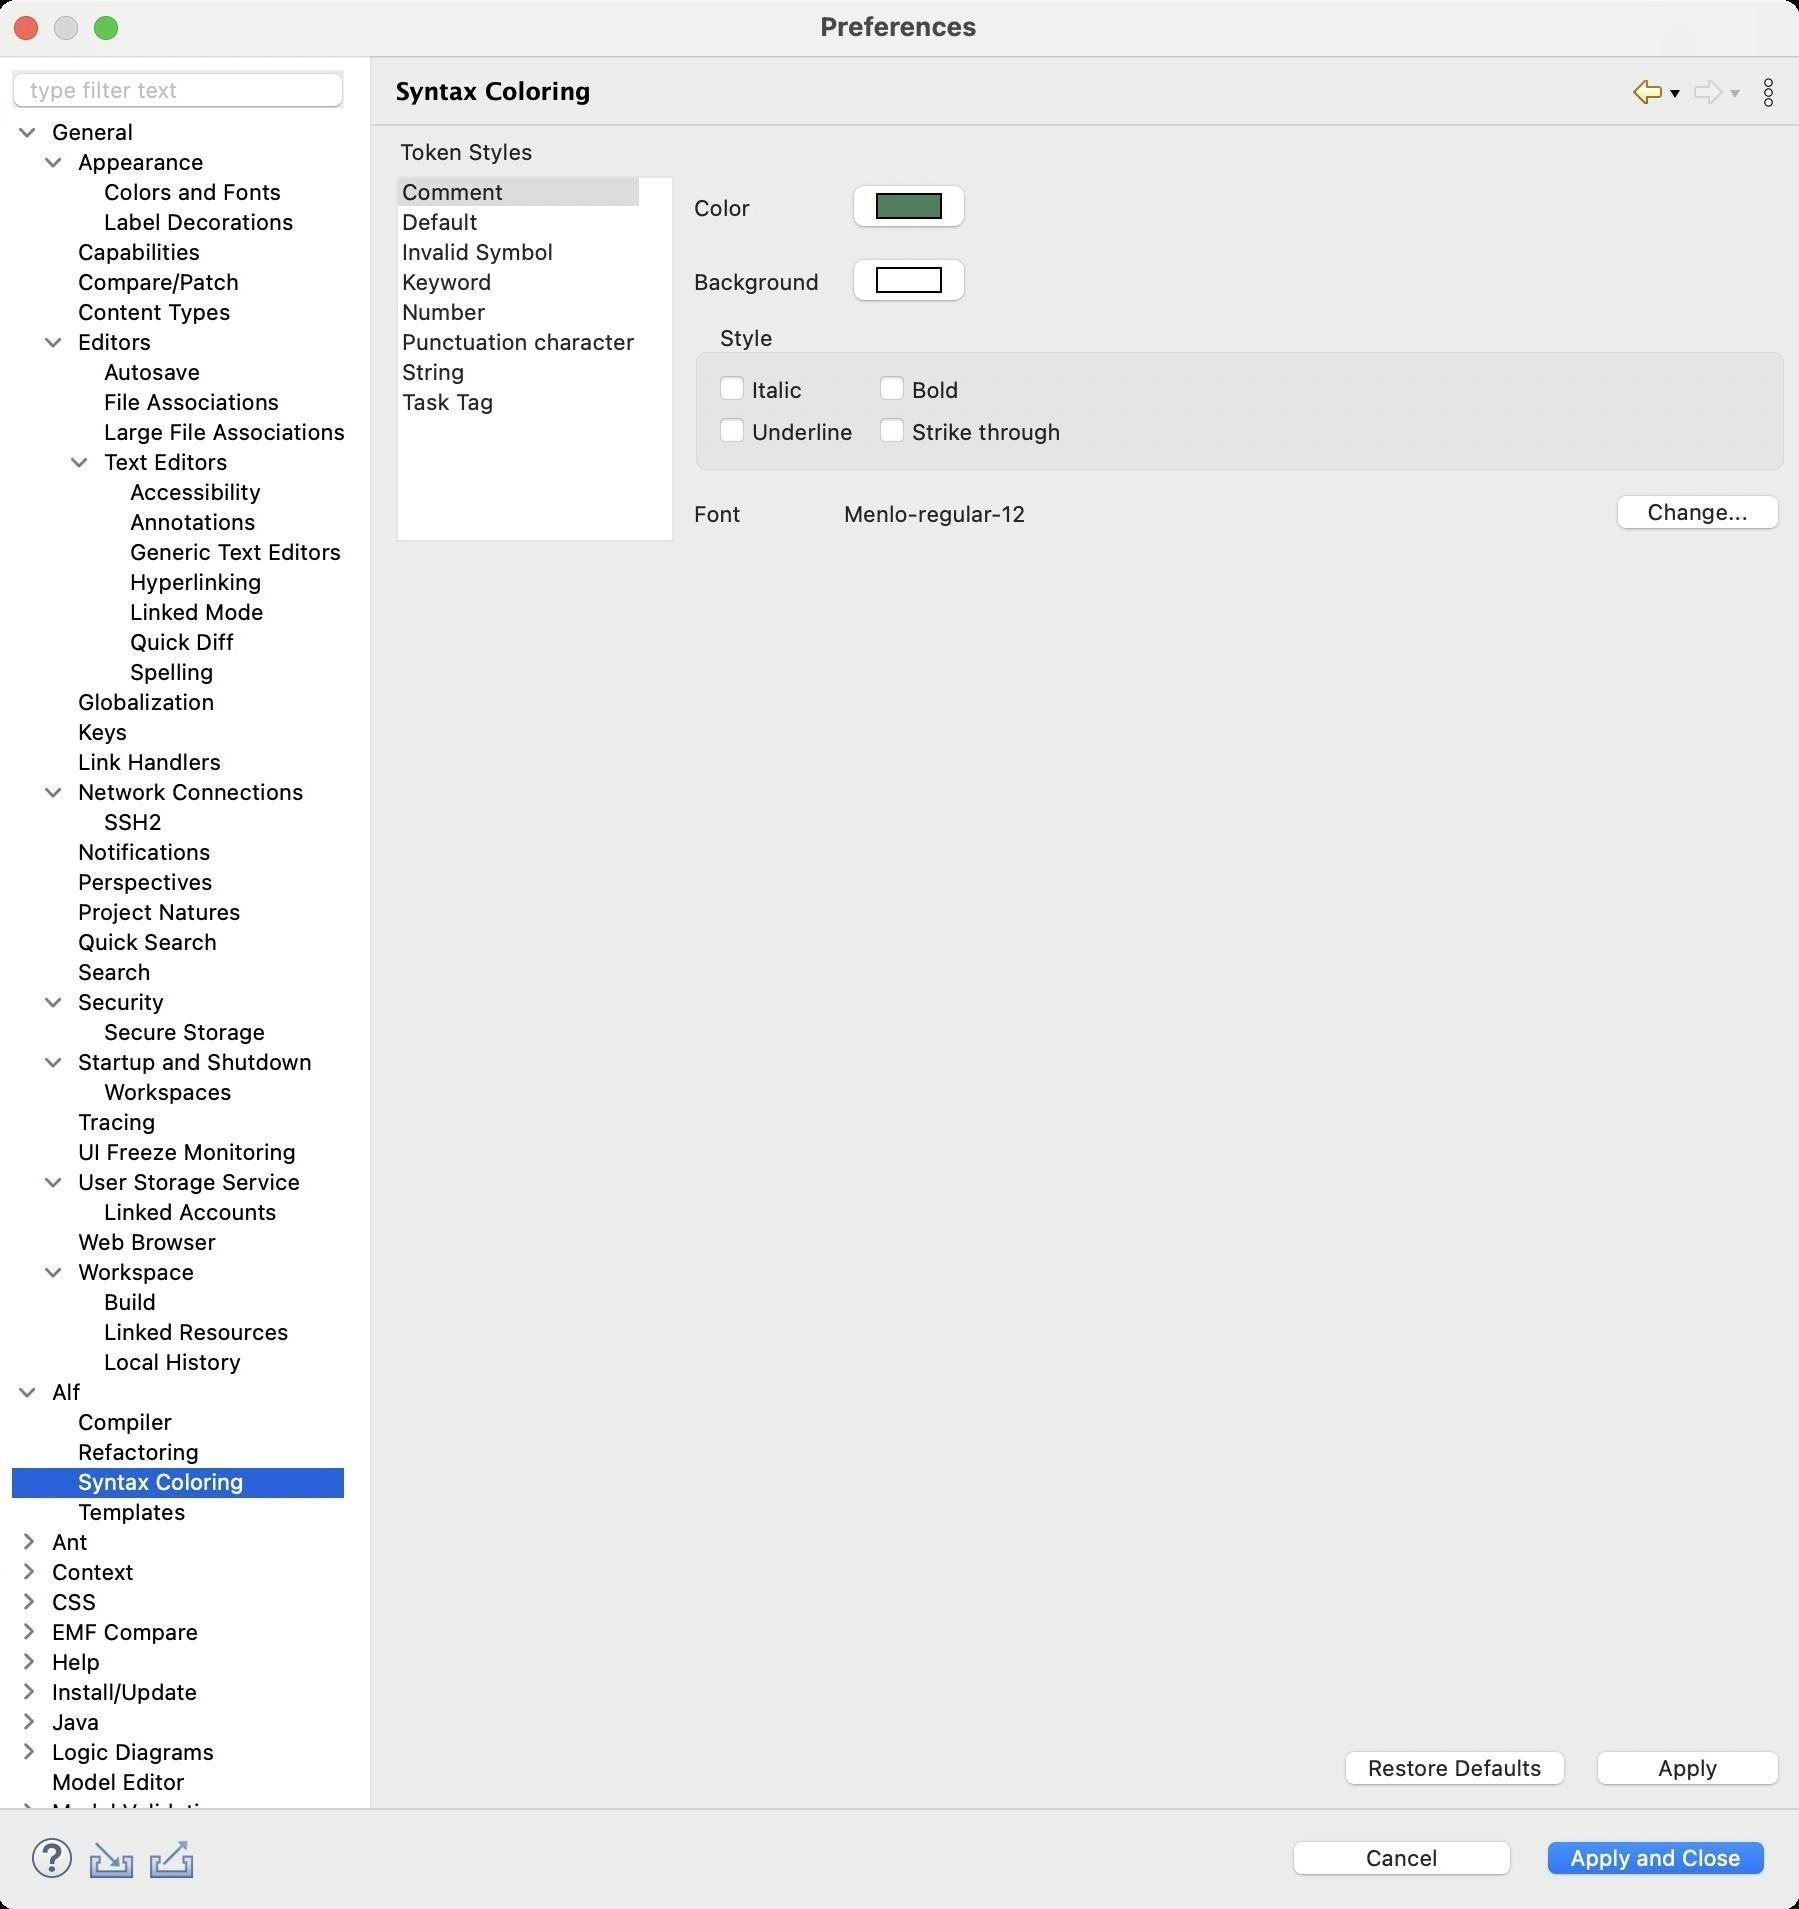
Accessibility tree:
{"name": "Preferences", "role": "AXWindow", "description": null, "role_description": "standard window", "value": null, "position": "480.00;95.00", "size": "901;955", "children": [{"name": "Apply_and_Close", "role": "AXButton", "description": null, "role_description": "button", "value": null, "position": "769.00;917.00", "size": "120;27", "children": []}, {"name": "Cancel", "role": "AXButton", "description": null, "role_description": "button", "value": null, "position": "642.00;917.00", "size": "120;27", "children": []}, {"name": null, "role": "AXToolbar", "description": null, "role_description": "toolbar", "value": null, "position": "12.00;915.00", "size": "90;30", "children": [{"name": "Help", "role": "AXCheckBox", "description": null, "role_description": "checkbox", "value": 0, "position": "12.00;915.00", "size": "30;30", "children": []}, {"name": "Import", "role": "AXButton", "description": null, "role_description": "button", "value": null, "position": "42.00;915.00", "size": "30;30", "children": []}, {"name": "Export", "role": "AXButton", "description": null, "role_description": "button", "value": null, "position": "72.00;915.00", "size": "30;30", "children": []}]}, {"name": null, "role": "AXScrollArea", "description": null, "role_description": "scroll area", "value": null, "position": "199.00;69.00", "size": "697;830", "children": [{"name": "Apply", "role": "AXButton", "description": null, "role_description": "button", "value": null, "position": "794.00;872.00", "size": "102;27", "children": []}, {"name": "Restore_Defaults", "role": "AXButton", "description": null, "role_description": "button", "value": null, "position": "668.00;872.00", "size": "121;27", "children": []}, {"name": "Change...", "role": "AXButton", "description": null, "role_description": "button", "value": null, "position": "804.00;244.00", "size": "92;27", "children": []}, {"name": null, "role": "AXStaticText", "description": null, "role_description": "text", "value": "Menlo-regular-12", "position": "421.00;250.00", "size": "375;14", "children": []}, {"name": null, "role": "AXStaticText", "description": null, "role_description": "text", "value": "Font", "position": "346.00;250.00", "size": "28;14", "children": []}, {"name": null, "role": "AXGroup", "description": null, "role_description": "group", "value": null, "position": "346.00;162.00", "size": "550;77", "children": [{"name": "Strike_through", "role": "AXCheckBox", "description": null, "role_description": "checkbox", "value": 0, "position": "440.00;208.00", "size": "96;16", "children": []}, {"name": "Underline", "role": "AXCheckBox", "description": null, "role_description": "checkbox", "value": 0, "position": "360.00;208.00", "size": "72;16", "children": []}, {"name": "Bold", "role": "AXCheckBox", "description": null, "role_description": "checkbox", "value": 0, "position": "440.00;187.00", "size": "45;16", "children": []}, {"name": "Italic", "role": "AXCheckBox", "description": null, "role_description": "checkbox", "value": 0, "position": "360.00;187.00", "size": "47;16", "children": []}, {"name": null, "role": "AXStaticText", "description": null, "role_description": "text", "value": "Style", "position": "357.00;162.00", "size": "34;14", "children": []}]}, {"name": "Color_Selector", "role": "AXButton", "description": null, "role_description": "button", "value": null, "position": "421.00;125.00", "size": "69;32", "children": []}, {"name": null, "role": "AXStaticText", "description": null, "role_description": "text", "value": "Background", "position": "346.00;134.00", "size": "67;14", "children": []}, {"name": "Color_Selector", "role": "AXButton", "description": null, "role_description": "button", "value": null, "position": "421.00;88.00", "size": "69;32", "children": []}, {"name": null, "role": "AXStaticText", "description": null, "role_description": "text", "value": "Color", "position": "346.00;97.00", "size": "33;14", "children": []}, {"name": null, "role": "AXScrollArea", "description": null, "role_description": "scroll area", "value": null, "position": "199.00;88.00", "size": "139;183", "children": [{"name": null, "role": "AXTable", "description": null, "role_description": "table", "value": null, "position": "200.00;89.00", "size": "137;301", "children": [{"name": null, "role": "AXRow", "description": null, "role_description": "table row", "value": null, "position": "200.00;89.00", "size": "137;15", "children": [{"name": null, "role": "AXTextField", "description": null, "role_description": "text field", "value": "Comment", "position": "200.00;89.00", "size": "120;14", "children": []}]}, {"name": null, "role": "AXRow", "description": null, "role_description": "table row", "value": null, "position": "200.00;104.00", "size": "137;15", "children": [{"name": null, "role": "AXTextField", "description": null, "role_description": "text field", "value": "Default", "position": "200.00;104.00", "size": "120;14", "children": []}]}, {"name": null, "role": "AXRow", "description": null, "role_description": "table row", "value": null, "position": "200.00;119.00", "size": "137;15", "children": [{"name": null, "role": "AXTextField", "description": null, "role_description": "text field", "value": "Invalid Symbol", "position": "200.00;119.00", "size": "120;14", "children": []}]}, {"name": null, "role": "AXRow", "description": null, "role_description": "table row", "value": null, "position": "200.00;134.00", "size": "137;15", "children": [{"name": null, "role": "AXTextField", "description": null, "role_description": "text field", "value": "Keyword", "position": "200.00;134.00", "size": "120;14", "children": []}]}, {"name": null, "role": "AXRow", "description": null, "role_description": "table row", "value": null, "position": "200.00;149.00", "size": "137;15", "children": [{"name": null, "role": "AXTextField", "description": null, "role_description": "text field", "value": "Number", "position": "200.00;149.00", "size": "120;14", "children": []}]}, {"name": null, "role": "AXRow", "description": null, "role_description": "table row", "value": null, "position": "200.00;164.00", "size": "137;15", "children": [{"name": null, "role": "AXTextField", "description": null, "role_description": "text field", "value": "Punctuation character", "position": "200.00;164.00", "size": "120;14", "children": []}]}, {"name": null, "role": "AXRow", "description": null, "role_description": "table row", "value": null, "position": "200.00;179.00", "size": "137;15", "children": [{"name": null, "role": "AXTextField", "description": null, "role_description": "text field", "value": "String", "position": "200.00;179.00", "size": "120;14", "children": []}]}, {"name": null, "role": "AXRow", "description": null, "role_description": "table row", "value": null, "position": "200.00;194.00", "size": "137;15", "children": [{"name": null, "role": "AXTextField", "description": null, "role_description": "text field", "value": "Task Tag", "position": "200.00;194.00", "size": "120;14", "children": []}]}, {"name": null, "role": "AXColumn", "description": null, "role_description": "column", "value": null, "position": "200.00;89.00", "size": "122;301", "children": []}]}]}, {"name": null, "role": "AXStaticText", "description": null, "role_description": "text", "value": "Token Styles", "position": "199.00;69.00", "size": "71;14", "children": []}]}, {"name": null, "role": "AXToolbar", "description": "", "role_description": "toolbar", "value": null, "position": "814.00;35.00", "size": "82;22", "children": [{"name": "Back_to_Refactoring", "role": "AXMenuButton", "description": null, "role_description": "menu button", "value": null, "position": "814.00;35.00", "size": "22;22", "children": []}, {"name": "Forward", "role": "AXMenuButton", "description": null, "role_description": "menu button", "value": null, "position": "844.00;35.00", "size": "22;22", "children": []}, {"name": "Additional_Dialog_Actions", "role": "AXButton", "description": null, "role_description": "button", "value": null, "position": "874.00;35.00", "size": "22;22", "children": []}]}, {"name": null, "role": "AXStaticText", "description": "", "role_description": "text", "value": "Syntax Coloring", "position": "196.00;35.00", "size": "611;21", "children": []}, {"name": null, "role": "AXSplitter", "description": null, "role_description": "splitter", "value": 180, "position": "180.00;28.00", "size": "5;876", "children": []}, {"name": null, "role": "AXScrollArea", "description": null, "role_description": "scroll area", "value": null, "position": "7.00;59.00", "size": "166;845", "children": [{"name": null, "role": "AXOutline", "description": null, "role_description": "outline", "value": null, "position": "7.00;59.00", "size": "167;930", "children": [{"name": null, "role": "AXRow", "description": null, "role_description": "outline row", "value": null, "position": "7.00;59.00", "size": "167;15", "children": [{"name": null, "role": "AXGroup", "description": null, "role_description": "group", "value": null, "position": "7.00;59.00", "size": "167;15", "children": [{"name": null, "role": "AXDisclosureTriangle", "description": null, "role_description": "disclosure triangle", "value": 1, "position": "9.00;59.00", "size": "12;14", "children": []}, {"name": null, "role": "AXStaticText", "description": null, "role_description": "text", "value": "General", "position": "25.00;59.00", "size": "148;14", "children": []}]}]}, {"name": null, "role": "AXRow", "description": null, "role_description": "outline row", "value": null, "position": "7.00;74.00", "size": "167;15", "children": [{"name": null, "role": "AXGroup", "description": null, "role_description": "group", "value": null, "position": "7.00;74.00", "size": "167;15", "children": [{"name": null, "role": "AXDisclosureTriangle", "description": null, "role_description": "disclosure triangle", "value": 1, "position": "22.00;74.00", "size": "12;14", "children": []}, {"name": null, "role": "AXStaticText", "description": null, "role_description": "text", "value": "Appearance", "position": "38.00;74.00", "size": "135;14", "children": []}]}]}, {"name": null, "role": "AXRow", "description": null, "role_description": "outline row", "value": null, "position": "7.00;89.00", "size": "167;15", "children": [{"name": null, "role": "AXStaticText", "description": null, "role_description": "text", "value": "Colors and Fonts", "position": "51.00;89.00", "size": "122;14", "children": []}]}, {"name": null, "role": "AXRow", "description": null, "role_description": "outline row", "value": null, "position": "7.00;104.00", "size": "167;15", "children": [{"name": null, "role": "AXStaticText", "description": null, "role_description": "text", "value": "Label Decorations", "position": "51.00;104.00", "size": "122;14", "children": []}]}, {"name": null, "role": "AXRow", "description": null, "role_description": "outline row", "value": null, "position": "7.00;119.00", "size": "167;15", "children": [{"name": null, "role": "AXStaticText", "description": null, "role_description": "text", "value": "Capabilities", "position": "38.00;119.00", "size": "135;14", "children": []}]}, {"name": null, "role": "AXRow", "description": null, "role_description": "outline row", "value": null, "position": "7.00;134.00", "size": "167;15", "children": [{"name": null, "role": "AXStaticText", "description": null, "role_description": "text", "value": "Compare/Patch", "position": "38.00;134.00", "size": "135;14", "children": []}]}, {"name": null, "role": "AXRow", "description": null, "role_description": "outline row", "value": null, "position": "7.00;149.00", "size": "167;15", "children": [{"name": null, "role": "AXStaticText", "description": null, "role_description": "text", "value": "Content Types", "position": "38.00;149.00", "size": "135;14", "children": []}]}, {"name": null, "role": "AXRow", "description": null, "role_description": "outline row", "value": null, "position": "7.00;164.00", "size": "167;15", "children": [{"name": null, "role": "AXGroup", "description": null, "role_description": "group", "value": null, "position": "7.00;164.00", "size": "167;15", "children": [{"name": null, "role": "AXDisclosureTriangle", "description": null, "role_description": "disclosure triangle", "value": 1, "position": "22.00;164.00", "size": "12;14", "children": []}, {"name": null, "role": "AXStaticText", "description": null, "role_description": "text", "value": "Editors", "position": "38.00;164.00", "size": "135;14", "children": []}]}]}, {"name": null, "role": "AXRow", "description": null, "role_description": "outline row", "value": null, "position": "7.00;179.00", "size": "167;15", "children": [{"name": null, "role": "AXStaticText", "description": null, "role_description": "text", "value": "Autosave", "position": "51.00;179.00", "size": "122;14", "children": []}]}, {"name": null, "role": "AXRow", "description": null, "role_description": "outline row", "value": null, "position": "7.00;194.00", "size": "167;15", "children": [{"name": null, "role": "AXStaticText", "description": null, "role_description": "text", "value": "File Associations", "position": "51.00;194.00", "size": "122;14", "children": []}]}, {"name": null, "role": "AXRow", "description": null, "role_description": "outline row", "value": null, "position": "7.00;209.00", "size": "167;15", "children": [{"name": null, "role": "AXStaticText", "description": null, "role_description": "text", "value": "Large File Associations", "position": "51.00;209.00", "size": "122;14", "children": []}]}, {"name": null, "role": "AXRow", "description": null, "role_description": "outline row", "value": null, "position": "7.00;224.00", "size": "167;15", "children": [{"name": null, "role": "AXGroup", "description": null, "role_description": "group", "value": null, "position": "7.00;224.00", "size": "167;15", "children": [{"name": null, "role": "AXDisclosureTriangle", "description": null, "role_description": "disclosure triangle", "value": 1, "position": "35.00;224.00", "size": "12;14", "children": []}, {"name": null, "role": "AXStaticText", "description": null, "role_description": "text", "value": "Text Editors", "position": "51.00;224.00", "size": "122;14", "children": []}]}]}, {"name": null, "role": "AXRow", "description": null, "role_description": "outline row", "value": null, "position": "7.00;239.00", "size": "167;15", "children": [{"name": null, "role": "AXStaticText", "description": null, "role_description": "text", "value": "Accessibility", "position": "64.00;239.00", "size": "109;14", "children": []}]}, {"name": null, "role": "AXRow", "description": null, "role_description": "outline row", "value": null, "position": "7.00;254.00", "size": "167;15", "children": [{"name": null, "role": "AXStaticText", "description": null, "role_description": "text", "value": "Annotations", "position": "64.00;254.00", "size": "109;14", "children": []}]}, {"name": null, "role": "AXRow", "description": null, "role_description": "outline row", "value": null, "position": "7.00;269.00", "size": "167;15", "children": [{"name": null, "role": "AXStaticText", "description": null, "role_description": "text", "value": "Generic Text Editors", "position": "64.00;269.00", "size": "109;14", "children": []}]}, {"name": null, "role": "AXRow", "description": null, "role_description": "outline row", "value": null, "position": "7.00;284.00", "size": "167;15", "children": [{"name": null, "role": "AXStaticText", "description": null, "role_description": "text", "value": "Hyperlinking", "position": "64.00;284.00", "size": "109;14", "children": []}]}, {"name": null, "role": "AXRow", "description": null, "role_description": "outline row", "value": null, "position": "7.00;299.00", "size": "167;15", "children": [{"name": null, "role": "AXStaticText", "description": null, "role_description": "text", "value": "Linked Mode", "position": "64.00;299.00", "size": "109;14", "children": []}]}, {"name": null, "role": "AXRow", "description": null, "role_description": "outline row", "value": null, "position": "7.00;314.00", "size": "167;15", "children": [{"name": null, "role": "AXStaticText", "description": null, "role_description": "text", "value": "Quick Diff", "position": "64.00;314.00", "size": "109;14", "children": []}]}, {"name": null, "role": "AXRow", "description": null, "role_description": "outline row", "value": null, "position": "7.00;329.00", "size": "167;15", "children": [{"name": null, "role": "AXStaticText", "description": null, "role_description": "text", "value": "Spelling", "position": "64.00;329.00", "size": "109;14", "children": []}]}, {"name": null, "role": "AXRow", "description": null, "role_description": "outline row", "value": null, "position": "7.00;344.00", "size": "167;15", "children": [{"name": null, "role": "AXStaticText", "description": null, "role_description": "text", "value": "Globalization", "position": "38.00;344.00", "size": "135;14", "children": []}]}, {"name": null, "role": "AXRow", "description": null, "role_description": "outline row", "value": null, "position": "7.00;359.00", "size": "167;15", "children": [{"name": null, "role": "AXStaticText", "description": null, "role_description": "text", "value": "Keys", "position": "38.00;359.00", "size": "135;14", "children": []}]}, {"name": null, "role": "AXRow", "description": null, "role_description": "outline row", "value": null, "position": "7.00;374.00", "size": "167;15", "children": [{"name": null, "role": "AXStaticText", "description": null, "role_description": "text", "value": "Link Handlers", "position": "38.00;374.00", "size": "135;14", "children": []}]}, {"name": null, "role": "AXRow", "description": null, "role_description": "outline row", "value": null, "position": "7.00;389.00", "size": "167;15", "children": [{"name": null, "role": "AXGroup", "description": null, "role_description": "group", "value": null, "position": "7.00;389.00", "size": "167;15", "children": [{"name": null, "role": "AXDisclosureTriangle", "description": null, "role_description": "disclosure triangle", "value": 1, "position": "22.00;389.00", "size": "12;14", "children": []}, {"name": null, "role": "AXStaticText", "description": null, "role_description": "text", "value": "Network Connections", "position": "38.00;389.00", "size": "135;14", "children": []}]}]}, {"name": null, "role": "AXRow", "description": null, "role_description": "outline row", "value": null, "position": "7.00;404.00", "size": "167;15", "children": [{"name": null, "role": "AXStaticText", "description": null, "role_description": "text", "value": "SSH2", "position": "51.00;404.00", "size": "122;14", "children": []}]}, {"name": null, "role": "AXRow", "description": null, "role_description": "outline row", "value": null, "position": "7.00;419.00", "size": "167;15", "children": [{"name": null, "role": "AXStaticText", "description": null, "role_description": "text", "value": "Notifications", "position": "38.00;419.00", "size": "135;14", "children": []}]}, {"name": null, "role": "AXRow", "description": null, "role_description": "outline row", "value": null, "position": "7.00;434.00", "size": "167;15", "children": [{"name": null, "role": "AXStaticText", "description": null, "role_description": "text", "value": "Perspectives", "position": "38.00;434.00", "size": "135;14", "children": []}]}, {"name": null, "role": "AXRow", "description": null, "role_description": "outline row", "value": null, "position": "7.00;449.00", "size": "167;15", "children": [{"name": null, "role": "AXStaticText", "description": null, "role_description": "text", "value": "Project Natures", "position": "38.00;449.00", "size": "135;14", "children": []}]}, {"name": null, "role": "AXRow", "description": null, "role_description": "outline row", "value": null, "position": "7.00;464.00", "size": "167;15", "children": [{"name": null, "role": "AXStaticText", "description": null, "role_description": "text", "value": "Quick Search", "position": "38.00;464.00", "size": "135;14", "children": []}]}, {"name": null, "role": "AXRow", "description": null, "role_description": "outline row", "value": null, "position": "7.00;479.00", "size": "167;15", "children": [{"name": null, "role": "AXStaticText", "description": null, "role_description": "text", "value": "Search", "position": "38.00;479.00", "size": "135;14", "children": []}]}, {"name": null, "role": "AXRow", "description": null, "role_description": "outline row", "value": null, "position": "7.00;494.00", "size": "167;15", "children": [{"name": null, "role": "AXGroup", "description": null, "role_description": "group", "value": null, "position": "7.00;494.00", "size": "167;15", "children": [{"name": null, "role": "AXDisclosureTriangle", "description": null, "role_description": "disclosure triangle", "value": 1, "position": "22.00;494.00", "size": "12;14", "children": []}, {"name": null, "role": "AXStaticText", "description": null, "role_description": "text", "value": "Security", "position": "38.00;494.00", "size": "135;14", "children": []}]}]}, {"name": null, "role": "AXRow", "description": null, "role_description": "outline row", "value": null, "position": "7.00;509.00", "size": "167;15", "children": [{"name": null, "role": "AXStaticText", "description": null, "role_description": "text", "value": "Secure Storage", "position": "51.00;509.00", "size": "122;14", "children": []}]}, {"name": null, "role": "AXRow", "description": null, "role_description": "outline row", "value": null, "position": "7.00;524.00", "size": "167;15", "children": [{"name": null, "role": "AXGroup", "description": null, "role_description": "group", "value": null, "position": "7.00;524.00", "size": "167;15", "children": [{"name": null, "role": "AXDisclosureTriangle", "description": null, "role_description": "disclosure triangle", "value": 1, "position": "22.00;524.00", "size": "12;14", "children": []}, {"name": null, "role": "AXStaticText", "description": null, "role_description": "text", "value": "Startup and Shutdown", "position": "38.00;524.00", "size": "135;14", "children": []}]}]}, {"name": null, "role": "AXRow", "description": null, "role_description": "outline row", "value": null, "position": "7.00;539.00", "size": "167;15", "children": [{"name": null, "role": "AXStaticText", "description": null, "role_description": "text", "value": "Workspaces", "position": "51.00;539.00", "size": "122;14", "children": []}]}, {"name": null, "role": "AXRow", "description": null, "role_description": "outline row", "value": null, "position": "7.00;554.00", "size": "167;15", "children": [{"name": null, "role": "AXStaticText", "description": null, "role_description": "text", "value": "Tracing", "position": "38.00;554.00", "size": "135;14", "children": []}]}, {"name": null, "role": "AXRow", "description": null, "role_description": "outline row", "value": null, "position": "7.00;569.00", "size": "167;15", "children": [{"name": null, "role": "AXStaticText", "description": null, "role_description": "text", "value": "UI Freeze Monitoring", "position": "38.00;569.00", "size": "135;14", "children": []}]}, {"name": null, "role": "AXRow", "description": null, "role_description": "outline row", "value": null, "position": "7.00;584.00", "size": "167;15", "children": [{"name": null, "role": "AXGroup", "description": null, "role_description": "group", "value": null, "position": "7.00;584.00", "size": "167;15", "children": [{"name": null, "role": "AXDisclosureTriangle", "description": null, "role_description": "disclosure triangle", "value": 1, "position": "22.00;584.00", "size": "12;14", "children": []}, {"name": null, "role": "AXStaticText", "description": null, "role_description": "text", "value": "User Storage Service", "position": "38.00;584.00", "size": "135;14", "children": []}]}]}, {"name": null, "role": "AXRow", "description": null, "role_description": "outline row", "value": null, "position": "7.00;599.00", "size": "167;15", "children": [{"name": null, "role": "AXStaticText", "description": null, "role_description": "text", "value": "Linked Accounts", "position": "51.00;599.00", "size": "122;14", "children": []}]}, {"name": null, "role": "AXRow", "description": null, "role_description": "outline row", "value": null, "position": "7.00;614.00", "size": "167;15", "children": [{"name": null, "role": "AXStaticText", "description": null, "role_description": "text", "value": "Web Browser", "position": "38.00;614.00", "size": "135;14", "children": []}]}, {"name": null, "role": "AXRow", "description": null, "role_description": "outline row", "value": null, "position": "7.00;629.00", "size": "167;15", "children": [{"name": null, "role": "AXGroup", "description": null, "role_description": "group", "value": null, "position": "7.00;629.00", "size": "167;15", "children": [{"name": null, "role": "AXDisclosureTriangle", "description": null, "role_description": "disclosure triangle", "value": 1, "position": "22.00;629.00", "size": "12;14", "children": []}, {"name": null, "role": "AXStaticText", "description": null, "role_description": "text", "value": "Workspace", "position": "38.00;629.00", "size": "135;14", "children": []}]}]}, {"name": null, "role": "AXRow", "description": null, "role_description": "outline row", "value": null, "position": "7.00;644.00", "size": "167;15", "children": [{"name": null, "role": "AXStaticText", "description": null, "role_description": "text", "value": "Build", "position": "51.00;644.00", "size": "122;14", "children": []}]}, {"name": null, "role": "AXRow", "description": null, "role_description": "outline row", "value": null, "position": "7.00;659.00", "size": "167;15", "children": [{"name": null, "role": "AXStaticText", "description": null, "role_description": "text", "value": "Linked Resources", "position": "51.00;659.00", "size": "122;14", "children": []}]}, {"name": null, "role": "AXRow", "description": null, "role_description": "outline row", "value": null, "position": "7.00;674.00", "size": "167;15", "children": [{"name": null, "role": "AXStaticText", "description": null, "role_description": "text", "value": "Local History", "position": "51.00;674.00", "size": "122;14", "children": []}]}, {"name": null, "role": "AXRow", "description": null, "role_description": "outline row", "value": null, "position": "7.00;689.00", "size": "167;15", "children": [{"name": null, "role": "AXGroup", "description": null, "role_description": "group", "value": null, "position": "7.00;689.00", "size": "167;15", "children": [{"name": null, "role": "AXDisclosureTriangle", "description": null, "role_description": "disclosure triangle", "value": 1, "position": "9.00;689.00", "size": "12;14", "children": []}, {"name": null, "role": "AXStaticText", "description": null, "role_description": "text", "value": "Alf", "position": "25.00;689.00", "size": "148;14", "children": []}]}]}, {"name": null, "role": "AXRow", "description": null, "role_description": "outline row", "value": null, "position": "7.00;704.00", "size": "167;15", "children": [{"name": null, "role": "AXStaticText", "description": null, "role_description": "text", "value": "Compiler", "position": "38.00;704.00", "size": "135;14", "children": []}]}, {"name": null, "role": "AXRow", "description": null, "role_description": "outline row", "value": null, "position": "7.00;719.00", "size": "167;15", "children": [{"name": null, "role": "AXStaticText", "description": null, "role_description": "text", "value": "Refactoring", "position": "38.00;719.00", "size": "135;14", "children": []}]}, {"name": null, "role": "AXRow", "description": null, "role_description": "outline row", "value": null, "position": "7.00;734.00", "size": "167;15", "children": [{"name": null, "role": "AXStaticText", "description": null, "role_description": "text", "value": "Syntax Coloring", "position": "38.00;734.00", "size": "135;14", "children": []}]}, {"name": null, "role": "AXRow", "description": null, "role_description": "outline row", "value": null, "position": "7.00;749.00", "size": "167;15", "children": [{"name": null, "role": "AXStaticText", "description": null, "role_description": "text", "value": "Templates", "position": "38.00;749.00", "size": "135;14", "children": []}]}, {"name": null, "role": "AXRow", "description": null, "role_description": "outline row", "value": null, "position": "7.00;764.00", "size": "167;15", "children": [{"name": null, "role": "AXGroup", "description": null, "role_description": "group", "value": null, "position": "7.00;764.00", "size": "167;15", "children": [{"name": null, "role": "AXDisclosureTriangle", "description": null, "role_description": "disclosure triangle", "value": 0, "position": "9.00;764.00", "size": "12;14", "children": []}, {"name": null, "role": "AXStaticText", "description": null, "role_description": "text", "value": "Ant", "position": "25.00;764.00", "size": "148;14", "children": []}]}]}, {"name": null, "role": "AXRow", "description": null, "role_description": "outline row", "value": null, "position": "7.00;779.00", "size": "167;15", "children": [{"name": null, "role": "AXGroup", "description": null, "role_description": "group", "value": null, "position": "7.00;779.00", "size": "167;15", "children": [{"name": null, "role": "AXDisclosureTriangle", "description": null, "role_description": "disclosure triangle", "value": 0, "position": "9.00;779.00", "size": "12;14", "children": []}, {"name": null, "role": "AXStaticText", "description": null, "role_description": "text", "value": "Context", "position": "25.00;779.00", "size": "148;14", "children": []}]}]}, {"name": null, "role": "AXRow", "description": null, "role_description": "outline row", "value": null, "position": "7.00;794.00", "size": "167;15", "children": [{"name": null, "role": "AXGroup", "description": null, "role_description": "group", "value": null, "position": "7.00;794.00", "size": "167;15", "children": [{"name": null, "role": "AXDisclosureTriangle", "description": null, "role_description": "disclosure triangle", "value": 0, "position": "9.00;794.00", "size": "12;14", "children": []}, {"name": null, "role": "AXStaticText", "description": null, "role_description": "text", "value": "CSS", "position": "25.00;794.00", "size": "148;14", "children": []}]}]}, {"name": null, "role": "AXRow", "description": null, "role_description": "outline row", "value": null, "position": "7.00;809.00", "size": "167;15", "children": [{"name": null, "role": "AXGroup", "description": null, "role_description": "group", "value": null, "position": "7.00;809.00", "size": "167;15", "children": [{"name": null, "role": "AXDisclosureTriangle", "description": null, "role_description": "disclosure triangle", "value": 0, "position": "9.00;809.00", "size": "12;14", "children": []}, {"name": null, "role": "AXStaticText", "description": null, "role_description": "text", "value": "EMF Compare", "position": "25.00;809.00", "size": "148;14", "children": []}]}]}, {"name": null, "role": "AXRow", "description": null, "role_description": "outline row", "value": null, "position": "7.00;824.00", "size": "167;15", "children": [{"name": null, "role": "AXGroup", "description": null, "role_description": "group", "value": null, "position": "7.00;824.00", "size": "167;15", "children": [{"name": null, "role": "AXDisclosureTriangle", "description": null, "role_description": "disclosure triangle", "value": 0, "position": "9.00;824.00", "size": "12;14", "children": []}, {"name": null, "role": "AXStaticText", "description": null, "role_description": "text", "value": "Help", "position": "25.00;824.00", "size": "148;14", "children": []}]}]}, {"name": null, "role": "AXRow", "description": null, "role_description": "outline row", "value": null, "position": "7.00;839.00", "size": "167;15", "children": [{"name": null, "role": "AXGroup", "description": null, "role_description": "group", "value": null, "position": "7.00;839.00", "size": "167;15", "children": [{"name": null, "role": "AXDisclosureTriangle", "description": null, "role_description": "disclosure triangle", "value": 0, "position": "9.00;839.00", "size": "12;14", "children": []}, {"name": null, "role": "AXStaticText", "description": null, "role_description": "text", "value": "Install/Update", "position": "25.00;839.00", "size": "148;14", "children": []}]}]}, {"name": null, "role": "AXRow", "description": null, "role_description": "outline row", "value": null, "position": "7.00;854.00", "size": "167;15", "children": [{"name": null, "role": "AXGroup", "description": null, "role_description": "group", "value": null, "position": "7.00;854.00", "size": "167;15", "children": [{"name": null, "role": "AXDisclosureTriangle", "description": null, "role_description": "disclosure triangle", "value": 0, "position": "9.00;854.00", "size": "12;14", "children": []}, {"name": null, "role": "AXStaticText", "description": null, "role_description": "text", "value": "Java", "position": "25.00;854.00", "size": "148;14", "children": []}]}]}, {"name": null, "role": "AXRow", "description": null, "role_description": "outline row", "value": null, "position": "7.00;869.00", "size": "167;15", "children": [{"name": null, "role": "AXGroup", "description": null, "role_description": "group", "value": null, "position": "7.00;869.00", "size": "167;15", "children": [{"name": null, "role": "AXDisclosureTriangle", "description": null, "role_description": "disclosure triangle", "value": 0, "position": "9.00;869.00", "size": "12;14", "children": []}, {"name": null, "role": "AXStaticText", "description": null, "role_description": "text", "value": "Logic Diagrams", "position": "25.00;869.00", "size": "148;14", "children": []}]}]}, {"name": null, "role": "AXRow", "description": null, "role_description": "outline row", "value": null, "position": "7.00;884.00", "size": "167;15", "children": [{"name": null, "role": "AXStaticText", "description": null, "role_description": "text", "value": "Model Editor", "position": "25.00;884.00", "size": "148;14", "children": []}]}, {"name": null, "role": "AXRow", "description": null, "role_description": "outline row", "value": null, "position": "7.00;899.00", "size": "167;15", "children": [{"name": null, "role": "AXGroup", "description": null, "role_description": "group", "value": null, "position": "7.00;899.00", "size": "167;15", "children": [{"name": null, "role": "AXDisclosureTriangle", "description": null, "role_description": "disclosure triangle", "value": 0, "position": "9.00;899.00", "size": "12;14", "children": []}, {"name": null, "role": "AXStaticText", "description": null, "role_description": "text", "value": "Model Validation", "position": "25.00;899.00", "size": "148;14", "children": []}]}]}, {"name": null, "role": "AXRow", "description": null, "role_description": "outline row", "value": null, "position": "7.00;914.00", "size": "167;15", "children": [{"name": null, "role": "AXGroup", "description": null, "role_description": "group", "value": null, "position": "7.00;914.00", "size": "167;15", "children": [{"name": null, "role": "AXDisclosureTriangle", "description": null, "role_description": "disclosure triangle", "value": 0, "position": "9.00;914.00", "size": "12;14", "children": []}, {"name": null, "role": "AXStaticText", "description": null, "role_description": "text", "value": "OCL", "position": "25.00;914.00", "size": "148;14", "children": []}]}]}, {"name": null, "role": "AXRow", "description": null, "role_description": "outline row", "value": null, "position": "7.00;929.00", "size": "167;15", "children": [{"name": null, "role": "AXGroup", "description": null, "role_description": "group", "value": null, "position": "7.00;929.00", "size": "167;15", "children": [{"name": null, "role": "AXDisclosureTriangle", "description": null, "role_description": "disclosure triangle", "value": 0, "position": "9.00;929.00", "size": "12;14", "children": []}, {"name": null, "role": "AXStaticText", "description": null, "role_description": "text", "value": "Papyrus", "position": "25.00;929.00", "size": "148;14", "children": []}]}]}, {"name": null, "role": "AXRow", "description": null, "role_description": "outline row", "value": null, "position": "7.00;944.00", "size": "167;15", "children": [{"name": null, "role": "AXGroup", "description": null, "role_description": "group", "value": null, "position": "7.00;944.00", "size": "167;15", "children": [{"name": null, "role": "AXDisclosureTriangle", "description": null, "role_description": "disclosure triangle", "value": 0, "position": "9.00;944.00", "size": "12;14", "children": []}, {"name": null, "role": "AXStaticText", "description": null, "role_description": "text", "value": "Plug-in Development", "position": "25.00;944.00", "size": "148;14", "children": []}]}]}, {"name": null, "role": "AXRow", "description": null, "role_description": "outline row", "value": null, "position": "7.00;959.00", "size": "167;15", "children": [{"name": null, "role": "AXGroup", "description": null, "role_description": "group", "value": null, "position": "7.00;959.00", "size": "167;15", "children": [{"name": null, "role": "AXDisclosureTriangle", "description": null, "role_description": "disclosure triangle", "value": 0, "position": "9.00;959.00", "size": "12;14", "children": []}, {"name": null, "role": "AXStaticText", "description": null, "role_description": "text", "value": "Run/Debug", "position": "25.00;959.00", "size": "148;14", "children": []}]}]}, {"name": null, "role": "AXRow", "description": null, "role_description": "outline row", "value": null, "position": "7.00;974.00", "size": "167;15", "children": [{"name": null, "role": "AXGroup", "description": null, "role_description": "group", "value": null, "position": "7.00;974.00", "size": "167;15", "children": [{"name": null, "role": "AXDisclosureTriangle", "description": null, "role_description": "disclosure triangle", "value": 0, "position": "9.00;974.00", "size": "12;14", "children": []}, {"name": null, "role": "AXStaticText", "description": null, "role_description": "text", "value": "Version Control (Team)", "position": "25.00;974.00", "size": "148;14", "children": []}]}]}, {"name": null, "role": "AXColumn", "description": null, "role_description": "column", "value": null, "position": "7.00;59.00", "size": "167;930", "children": []}]}, {"name": null, "role": "AXScrollBar", "description": null, "role_description": "scroll bar", "value": 0.0, "position": "7.00;888.00", "size": "166;16", "children": [{"name": null, "role": "AXValueIndicator", "description": null, "role_description": "value indicator", "value": 0.0, "position": "8.00;892.00", "size": "163;12", "children": []}, {"name": null, "role": "AXButton", "description": null, "role_description": "increment arrow button", "value": null, "position": "7.00;888.00", "size": "0;0", "children": []}, {"name": null, "role": "AXButton", "description": null, "role_description": "decrement arrow button", "value": null, "position": "7.00;888.00", "size": "0;0", "children": []}, {"name": null, "role": "AXButton", "description": null, "role_description": "increment page button", "value": null, "position": "171.50;892.00", "size": "2;12", "children": []}, {"name": null, "role": "AXButton", "description": null, "role_description": "decrement page button", "value": null, "position": "7.00;892.00", "size": "1;12", "children": []}]}, {"name": null, "role": "AXScrollBar", "description": null, "role_description": "scroll bar", "value": 0.0, "position": "157.00;59.00", "size": "16;845", "children": [{"name": null, "role": "AXValueIndicator", "description": null, "role_description": "value indicator", "value": 0.0, "position": "161.00;60.00", "size": "12;766", "children": []}, {"name": null, "role": "AXButton", "description": null, "role_description": "increment arrow button", "value": null, "position": "157.00;59.00", "size": "0;0", "children": []}, {"name": null, "role": "AXButton", "description": null, "role_description": "decrement arrow button", "value": null, "position": "157.00;59.00", "size": "0;0", "children": []}, {"name": null, "role": "AXButton", "description": null, "role_description": "increment page button", "value": null, "position": "161.00;826.00", "size": "12;78", "children": []}, {"name": null, "role": "AXButton", "description": null, "role_description": "decrement page button", "value": null, "position": "161.00;59.00", "size": "12;1", "children": []}]}]}, {"name": "type_filter_text", "role": "AXTextField", "description": null, "role_description": "search text field", "value": "", "position": "7.00;35.00", "size": "166;19", "children": []}, {"name": null, "role": "AXButton", "description": null, "role_description": "close button", "value": null, "position": "7.00;6.00", "size": "14;16", "children": []}, {"name": null, "role": "AXButton", "description": null, "role_description": "zoom button", "value": null, "position": "47.00;6.00", "size": "14;16", "children": [{"name": null, "role": "AXGroup", "description": null, "role_description": "group", "value": null, "position": "47.00;6.00", "size": "14;16", "children": [{"name": null, "role": "AXGroup", "description": null, "role_description": "group", "value": null, "position": "47.00;6.00", "size": "14;16", "children": []}]}]}, {"name": null, "role": "AXButton", "description": null, "role_description": "minimize button", "value": null, "position": "27.00;6.00", "size": "14;16", "children": []}, {"name": null, "role": "AXStaticText", "description": null, "role_description": "text", "value": "Preferences", "position": "409.00;5.00", "size": "83;16", "children": []}]}